Current action and preconditions to check: path_clear

Your task: For each precondition in the list above, predict whether it will hold at this action.

Consider the current scene as observed from the mobile robot's camera, and analyze the predicted future states of all dynamic agents (e.g., people, animals, vehicles, or any moving entities) within the NEXT SECOND.

IMPORTANT: Only answer "very likely" if you are absolutely certain—based on strong, clear evidence—that a dynamic agent will violate the precondition in the predicted future state. Do NOT answer "very likely" for unlikely, ambiguous, or low-probability risks.

Ask yourself for each precondition: Is there a high probability, with clear and convincing evidence, that the predicted future states of any dynamic agent will interfere with the predicted future state of the currently executing action within the NEXT SECOND, causing that precondition to fail?

Assess the risk level based on these predictions. Use "likely" or "very likely" if motions create a clear risk of interference.

Use "neutral" or "improbable" if agents are nearby but their predicted paths are clearly diverging or non-conflicting.

Failure Risk Categories: "very improbable", "improbable", "neutral", "likely", "very likely"

Answer Format: Output ONLY the probability_of_failure value from these categories: "very improbable", "improbable", "neutral", "likely", "very likely"

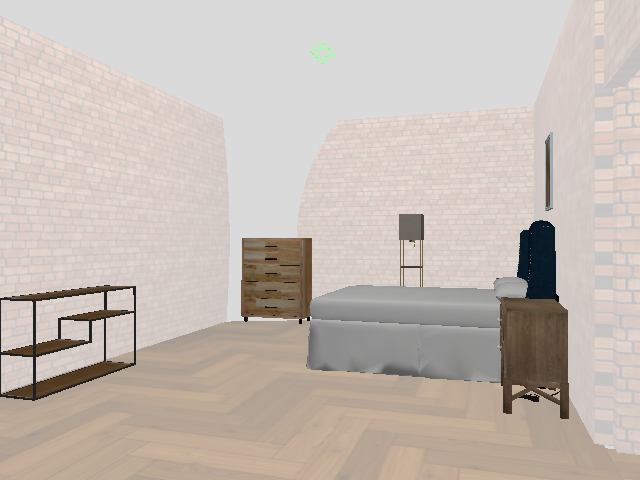

Answer: very improbable